Question: When I upload an Image in tkinter there is a white frame around the picture. I searched a lot but I didn't foud any answer.
Picture of the white frame:

Here is my code:
'''
from tkinter import *
from PIL import ImageTk,Image
root = Tk()
root.geometry("1200x583")
root.resizable(0,0)
place_one=Image.open("p1.jpg")
place_one=place_one.resize((1200,583))
place_one_2=ImageTk.PhotoImage(place_one)
place=Label(root,image=place_one_2)
place.place(x=-2,y=0)
character=Image.open("m2.gif")
character=ImageTk.PhotoImage(character)
L1=Label(root,image=character)
L1.place(x=0,y=355)
root.mainloop()
'''
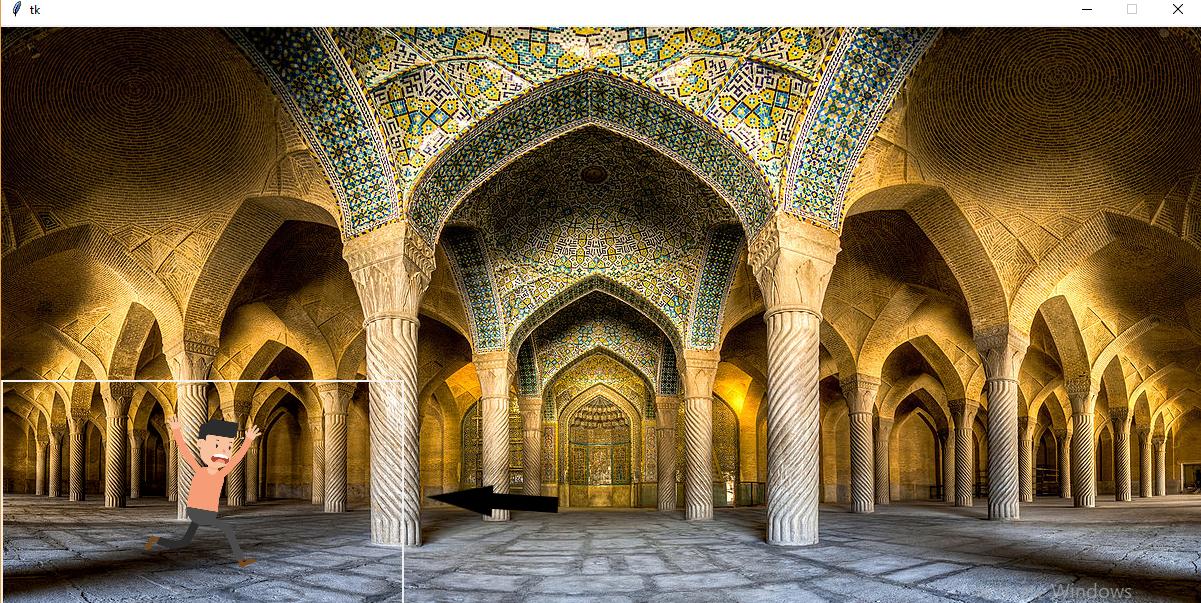
Answer: You need to set image border width ('borderwidth') ,
'''
L1=Label(root,image=character, borderwidth=0)
'''
---
Edit:
Do not use 'import *'(<URL> try to,
'''
import tkinter as tk
from PIL import ImageTk,Image
root = tk.Tk()
root.geometry("1200x583")
root.resizable(0,0)
place_one=Image.open("p1.jpg")
place_one=place_one.resize((1200,583))
place_one_2=ImageTk.PhotoImage(place_one)
place=tk.Label(root,image=place_one_2)
0place.place(x=-2,y=0)
character=Image.open("m2.gif")
character=ImageTk.PhotoImage(character)
L1=tk.Label(root,image=character, borderwidth=0)
L1.place(x=0,y=355)
root.mainloop()
'''